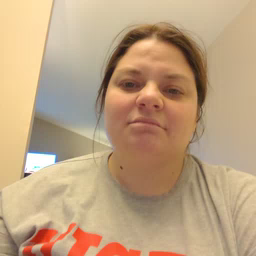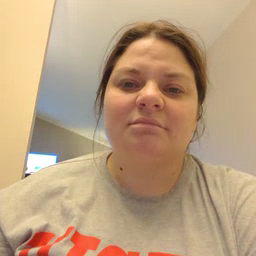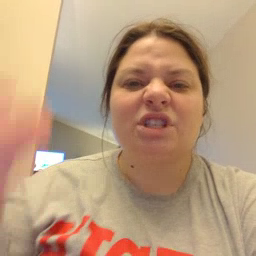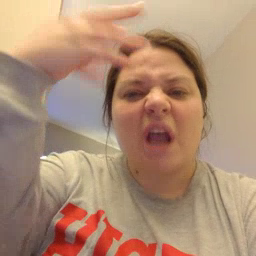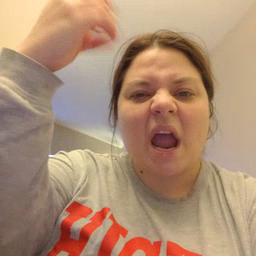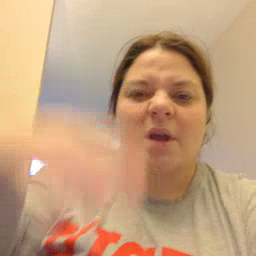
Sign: shower